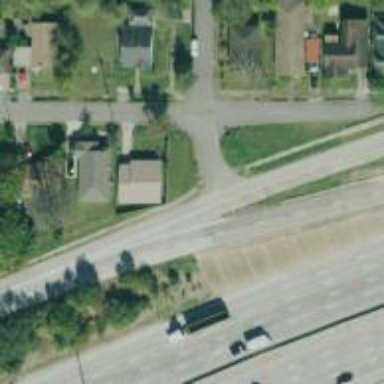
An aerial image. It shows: Secondary road with frontage road.